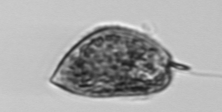
Label: Prorocentrum_micans